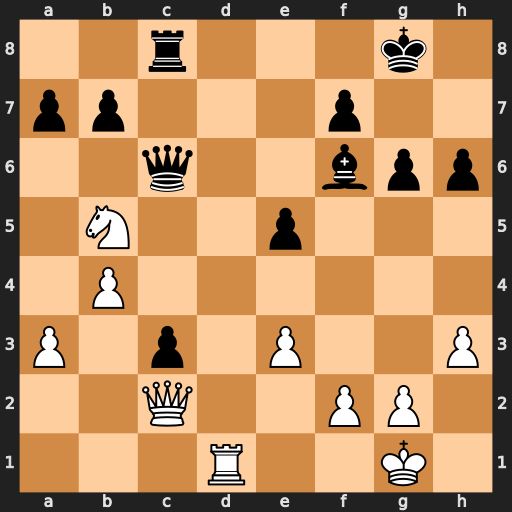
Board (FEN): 2r3k1/pp3p2/2q2bpp/1N2p3/1P6/P1p1P2P/2Q2PP1/3R2K1
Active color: w
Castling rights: -
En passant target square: -
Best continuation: Nxa7 Qe6 Nxc8